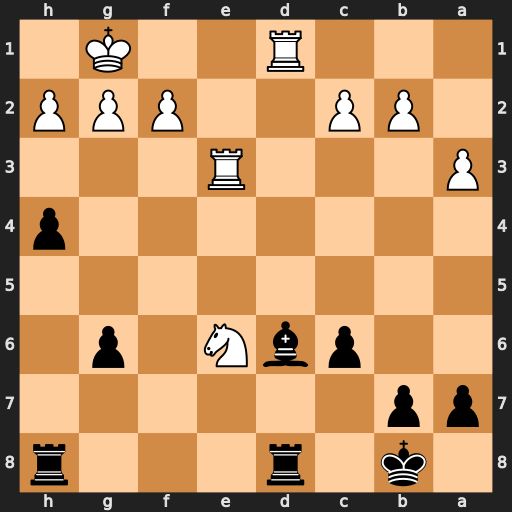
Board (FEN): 1k1r3r/pp6/2pbN1p1/8/7p/P3R3/1PP2PPP/3R2K1
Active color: b
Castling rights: -
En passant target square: -
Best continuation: Bxh2+ Kxh2 Rxd1